Question: Made an image for better understanding of the problem.

Need code for .bgimage and .content div
Is this even possible for crossbrowser css (IE7+ and other major browsers) without any scripting?
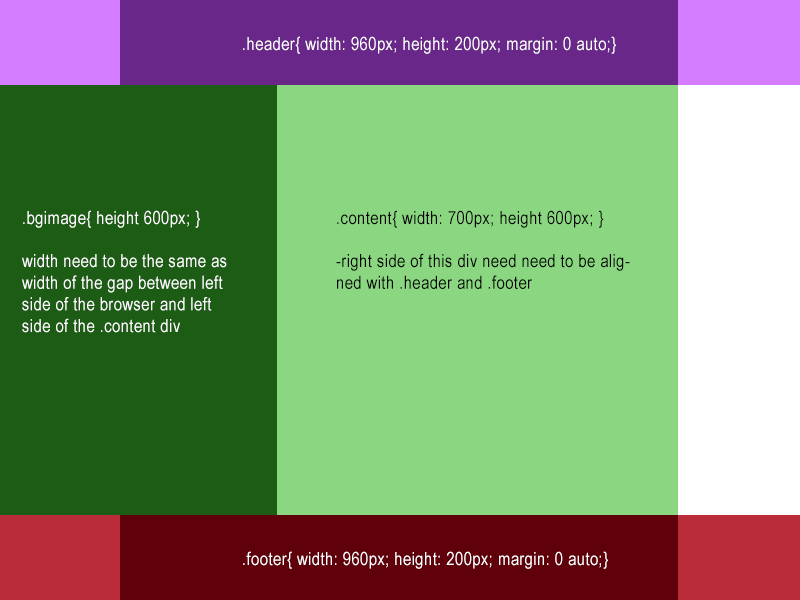
Answer: It was actually a bit longer than expected, but I got your picture in real life. Don't ask again any questions here without doing more research first and writing some actual code.
<URL>
## The code
HTML:
'''
<body>
<div id = "header">
</div>
<div id = "bgimage">
</div>
<div id = "content">
</div>
<span class = "clear"></span>
<div id = "footer">
</div>
</body>
'''
CSS:
'''
*
{
margin: 0;
padding: 0;
}
body
{
width: 960px;
margin-left: auto;
margin-right: auto;
}
#header
{
width: 100%;
height: 200px;
background-color: purple;
}
#bgimage
{
position: absolute;
top: 200px;
left: 0px;
right: 50%;
height: 600px;
background-color: green;
}
#content
{
position: relative;
width: 700px;
height: 600px;
float: right;
z-index: 2;
background-color: blue;
}
.clear
{
clear: both;
}
#footer
{
position: relative;
top: 600px;
width: 100%;
height: 200px;
background-color: red;
}
'''
Note: I haven't optimized the CSS, there's some work that could be done there.
<URL>
## Explanation
Elements that I've used in the code (you might want to google them):
- - - -